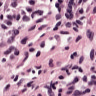
Metastatic tissue present: no